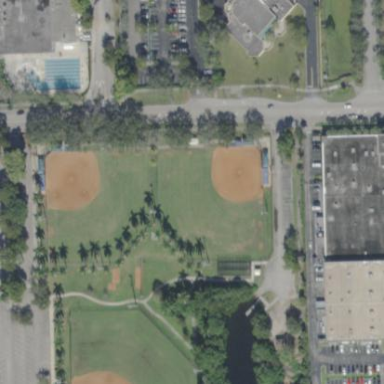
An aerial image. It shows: Baseball pitch for leisure land.